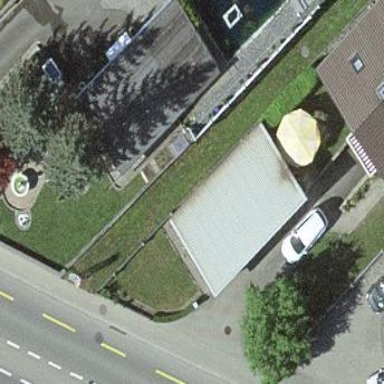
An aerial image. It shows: Shed building.